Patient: sex M, age 51
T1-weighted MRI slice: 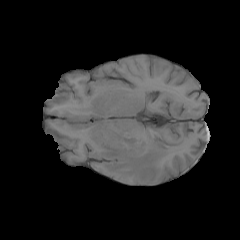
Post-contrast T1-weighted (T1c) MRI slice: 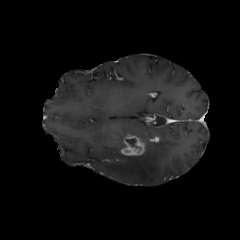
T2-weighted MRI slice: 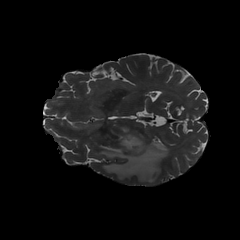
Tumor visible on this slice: yes
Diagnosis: Glioblastoma, IDH-wildtype
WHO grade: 4